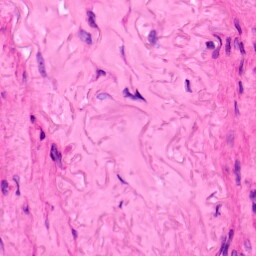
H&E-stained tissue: Lung